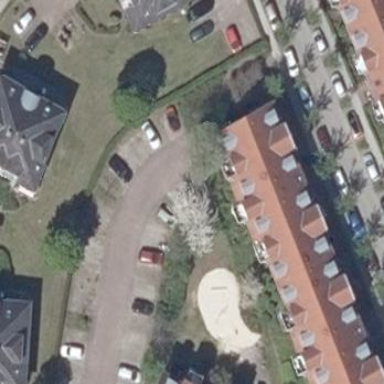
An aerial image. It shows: Parking area with surface.